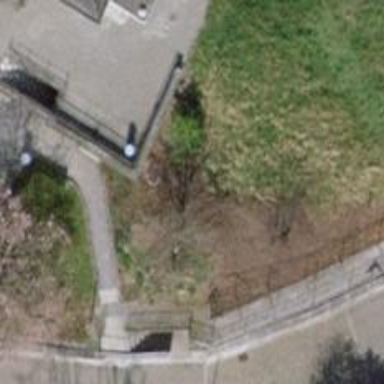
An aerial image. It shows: Retaining wall.